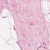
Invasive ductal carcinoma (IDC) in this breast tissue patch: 0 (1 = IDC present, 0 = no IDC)